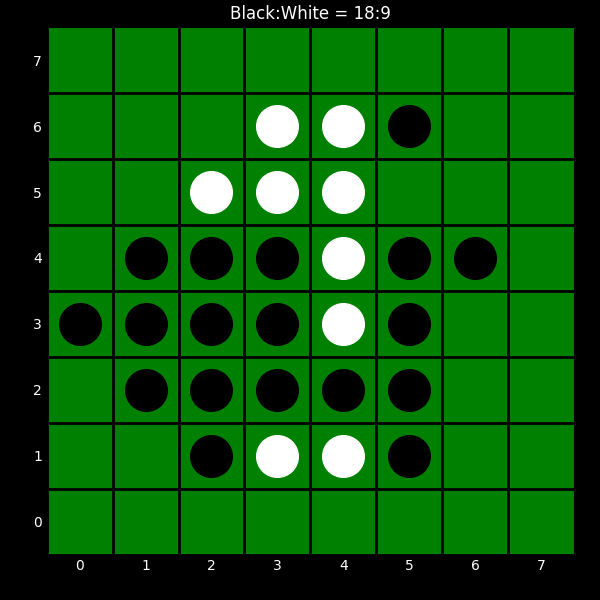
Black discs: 18
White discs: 9